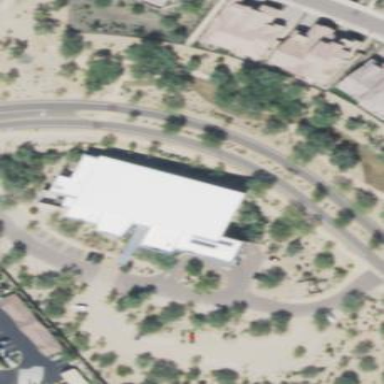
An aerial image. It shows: Building that serves as library.